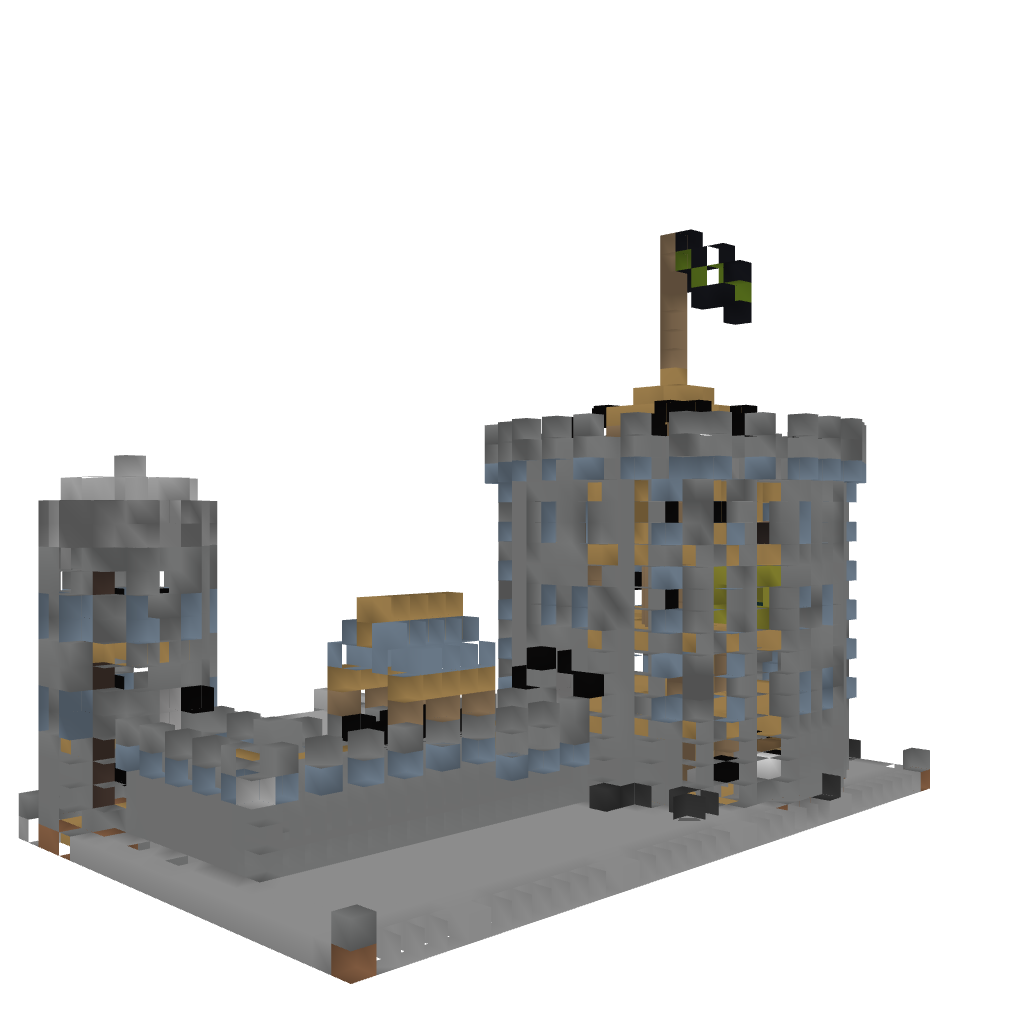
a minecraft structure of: Ramshorn Fortress